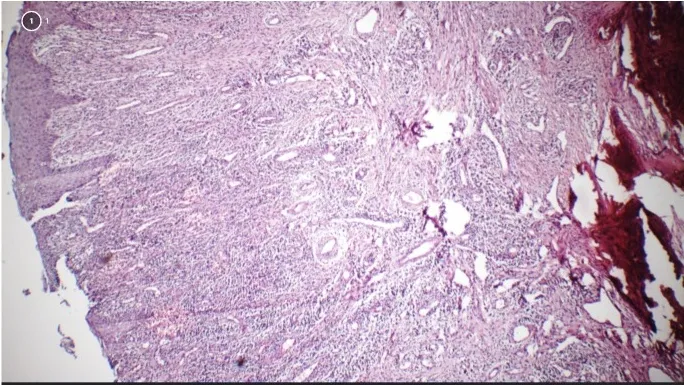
Histopathological image showing evidence of calcifications in the hypercellular fibroblastic stroma confirming the lesion as peripheral ossifying fibroma.
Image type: pathology (h&e)